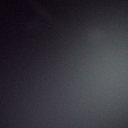
Screen state: off